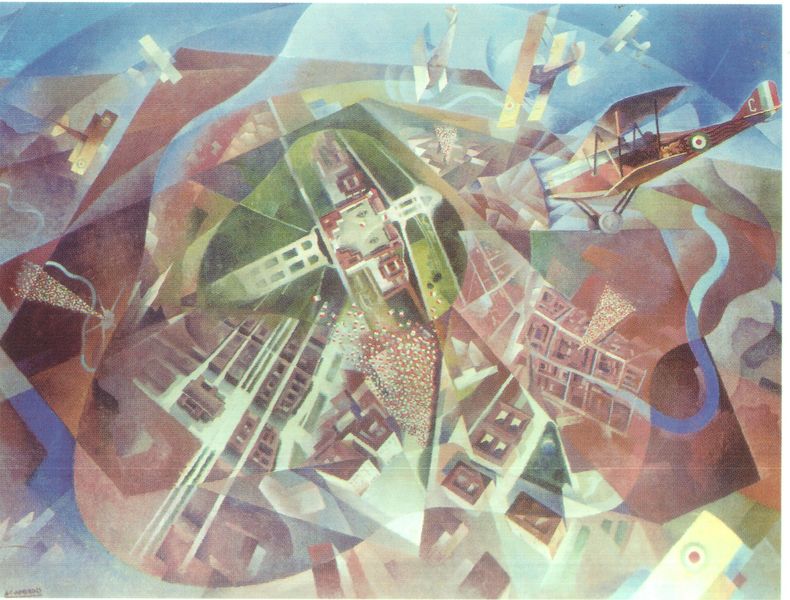
Titel: Volo su Vienna, Flug über Wien
Künstler: Alfredo G Ambrosi
Standort: Roma
Institution: Palazzo del Quirinale
Schlagwörter: blau, himmel, kampf, meer, wasser, weiß, fluss, grün, kubismus, landschaft, stadt, braun, fenster, hell, licht, strasse, blick, gebäude, haus, park, rot, schloss, wolke, muster, bach, erde, felder, häuser, weite, wiesen, rosa, fliegen, wellen, perspektive, moderne, abstrakt, flächen, modern, dächer, formen, lila, luftperspektive, violett, hof, platz, vogelperspektive, industrie, krieg, luft, luftaufnahme, oben, stadtansicht, straßen, punkte, futurismus, innenhof, kreuz, münchen, punkt, friedhof, industrialisierung, nymphenburg, kuben, stürzen, flüsse, innenhöfe, plätze, landebahn, flughafen, himmelsrichtungen, flieger, flugzeug, blu, magenta, schlß, zerstückelung, flugzeuge, doppeldecker, brasilien, rundflug, google earth, brasilia, fragmentierung, tragflächen, flugkampf, flukampf, helioblau, kubismuss, lauftraum, luftkampf, luftkämpfe, segelflugzeuge, zusammenstoß, säulen